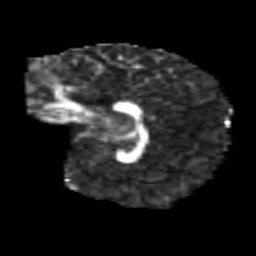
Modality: FA
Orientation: sagittal
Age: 7
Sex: female
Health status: healthy